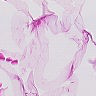
Metastatic tissue present: no